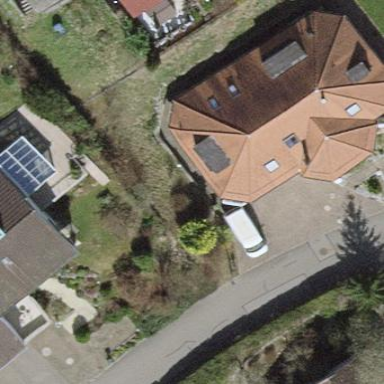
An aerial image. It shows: Building with tiled roof.